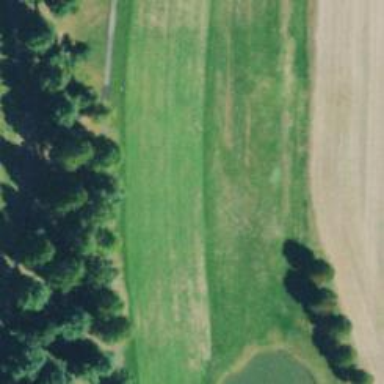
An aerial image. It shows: View of golf hole.